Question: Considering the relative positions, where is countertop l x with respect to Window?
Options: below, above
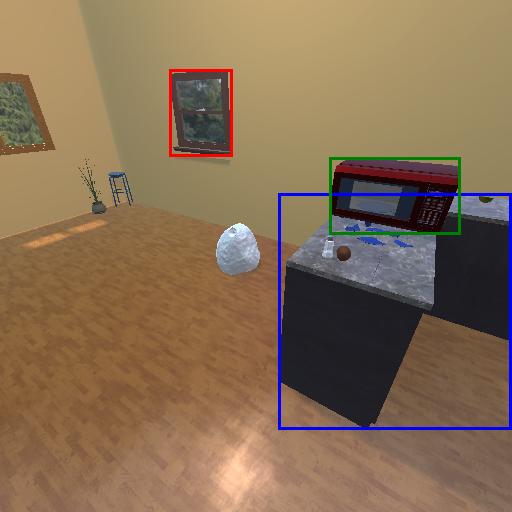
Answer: below